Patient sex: M
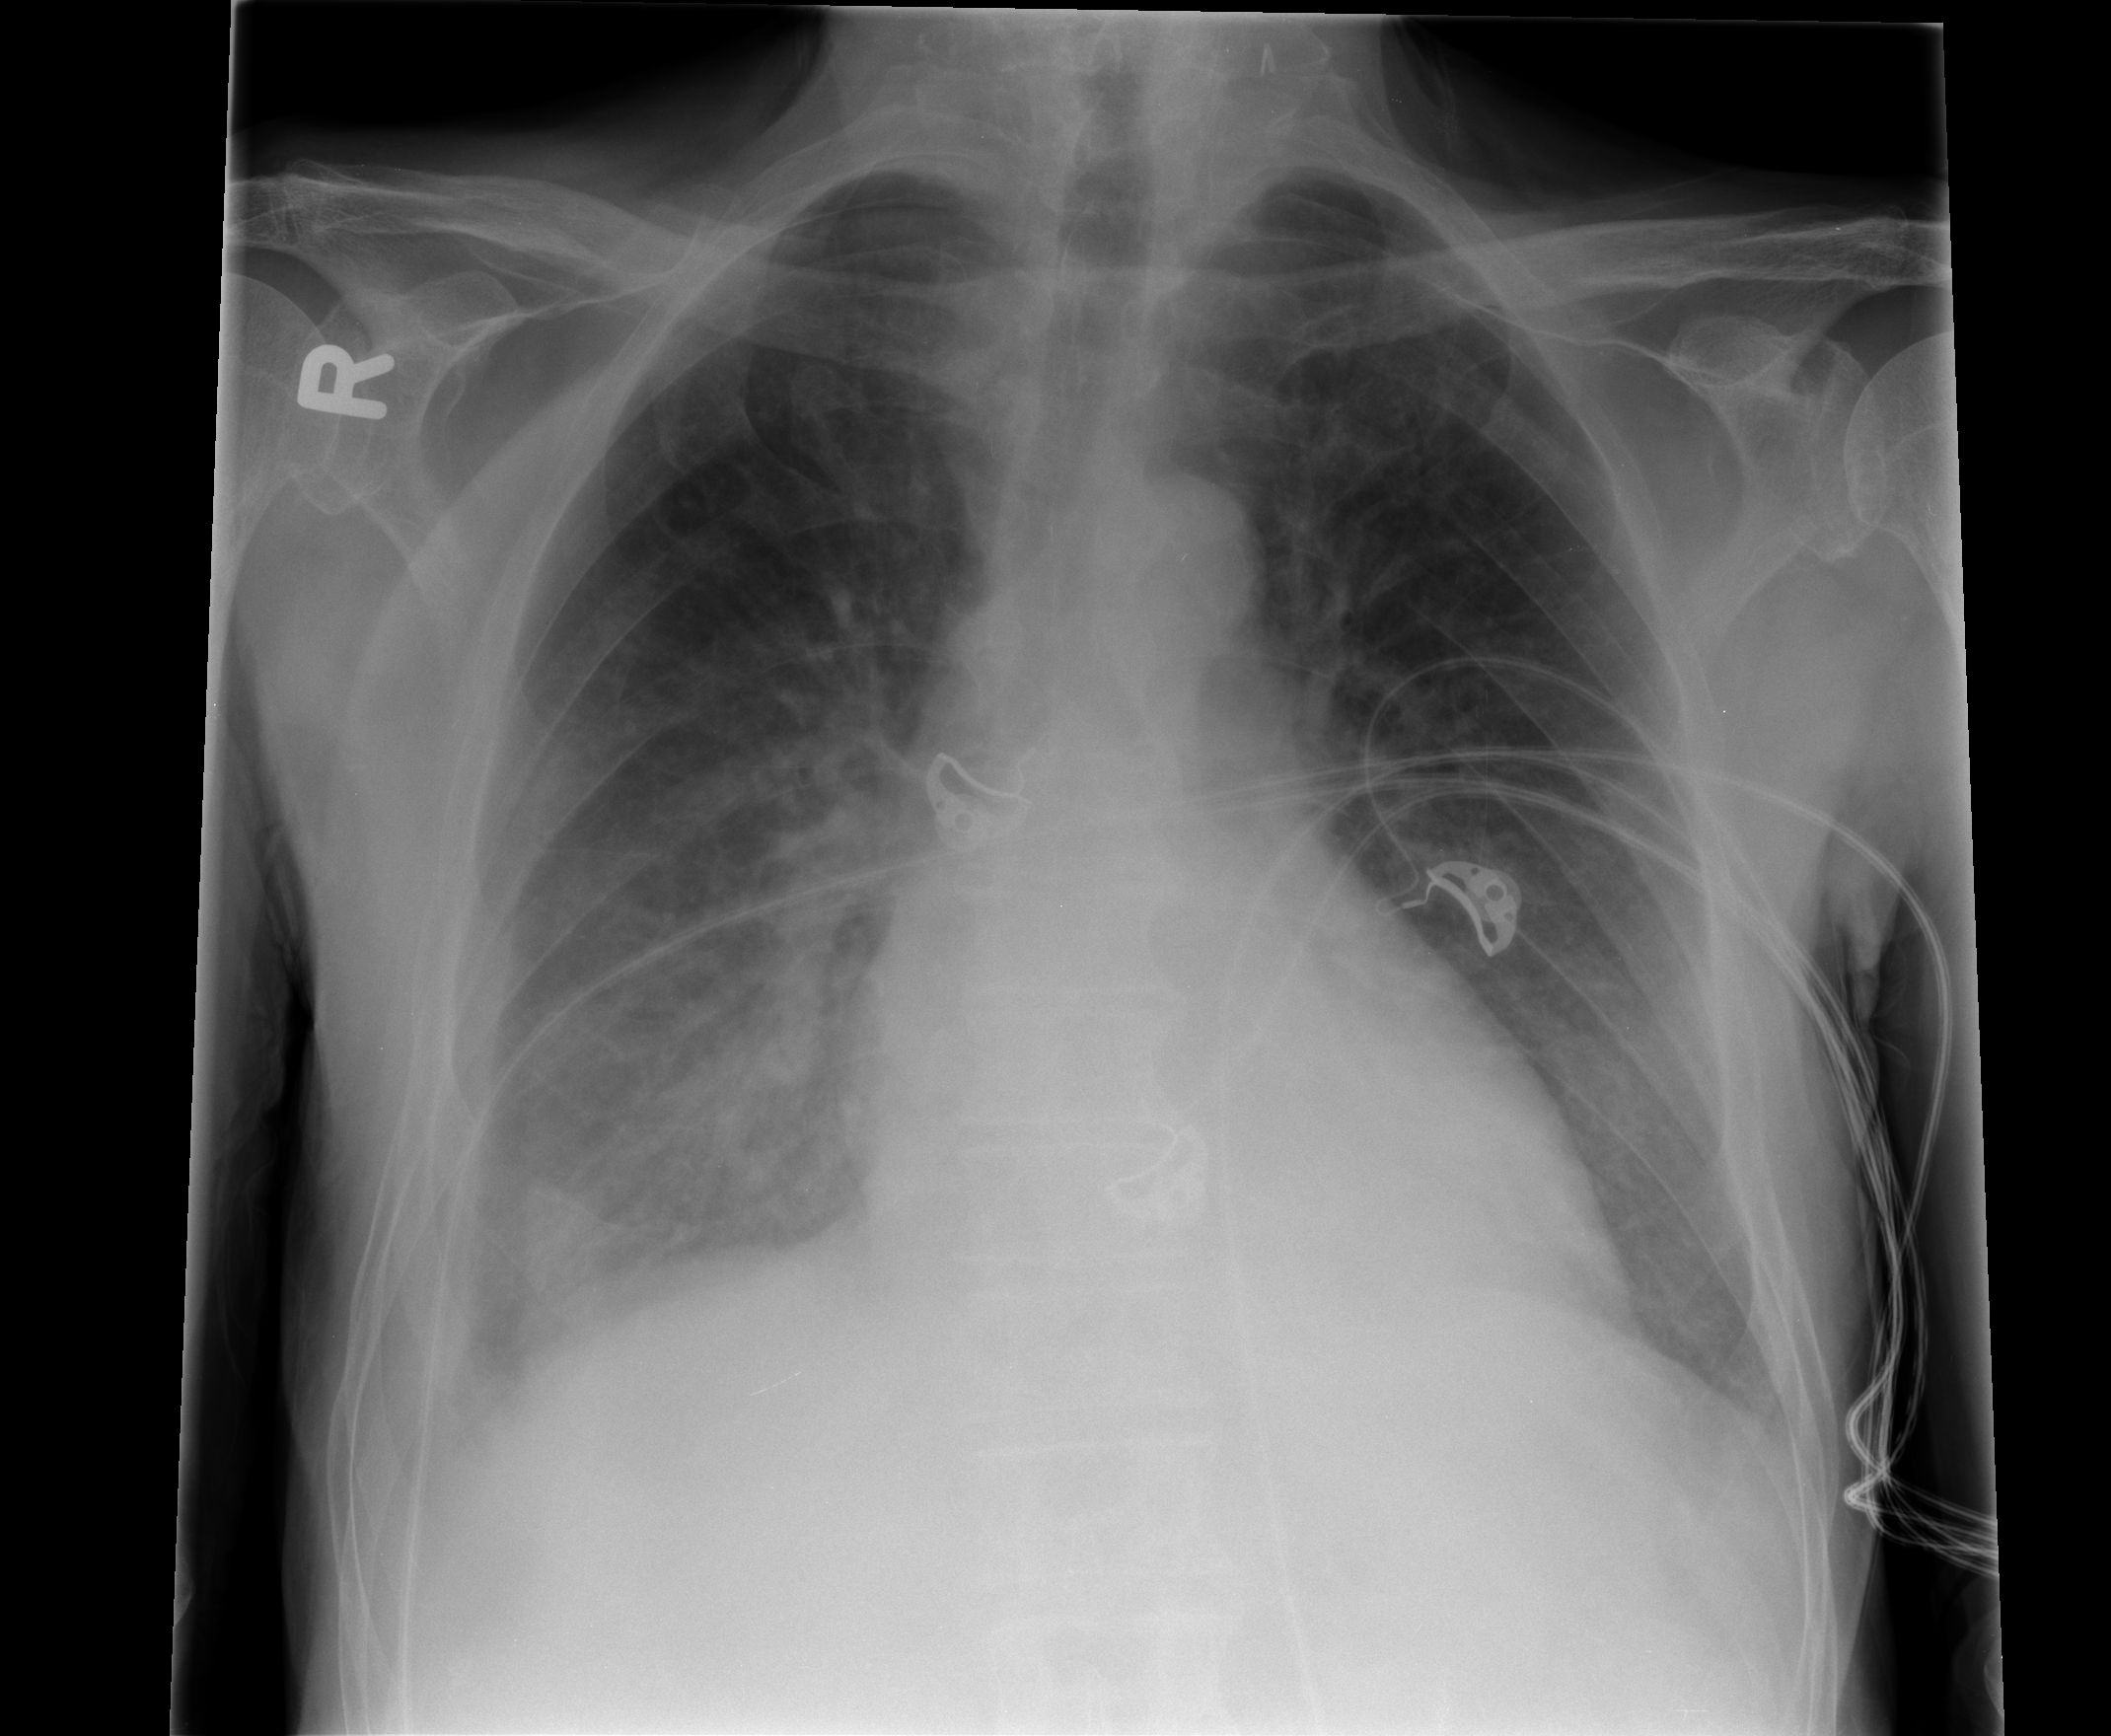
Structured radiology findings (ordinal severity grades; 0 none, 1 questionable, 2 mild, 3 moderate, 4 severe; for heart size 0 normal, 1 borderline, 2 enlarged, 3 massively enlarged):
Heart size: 1
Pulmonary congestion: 2
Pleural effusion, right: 0
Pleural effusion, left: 0
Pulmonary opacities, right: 3
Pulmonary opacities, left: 1
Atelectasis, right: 2
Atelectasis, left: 0